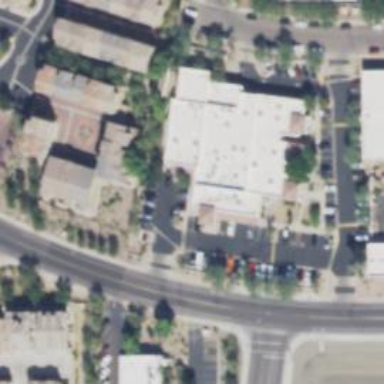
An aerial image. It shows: Building serving as veterinary clinic.